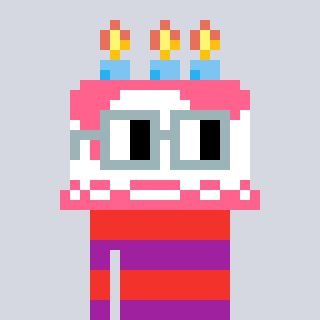
a pixel art character with square dark gray glasses, a cake-shaped head and a magenta-colored body on a cool background